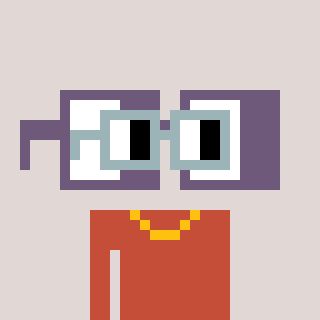
a pixel art character with square dark gray glasses, a glasses-shaped head and a rust-colored body on a warm background